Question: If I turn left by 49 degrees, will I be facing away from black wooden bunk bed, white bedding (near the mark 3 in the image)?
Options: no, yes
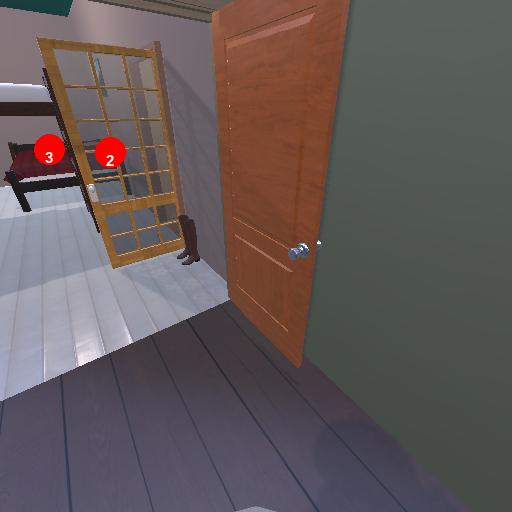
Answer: no